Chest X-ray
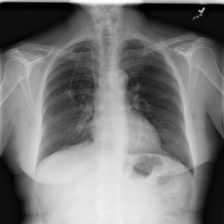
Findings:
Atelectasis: negative
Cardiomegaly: negative
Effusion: negative
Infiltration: negative
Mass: negative
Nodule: negative
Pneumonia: negative
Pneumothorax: negative
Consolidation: negative
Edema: negative
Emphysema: negative
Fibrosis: negative
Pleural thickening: negative
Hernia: negative